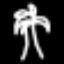
Label: palm tree